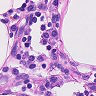
Metastatic tissue present: no